Interaction volume radius: 10 \u00c5
Interaction volume height: 30 \u00c5
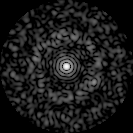
Disorder parameter: 0.8119